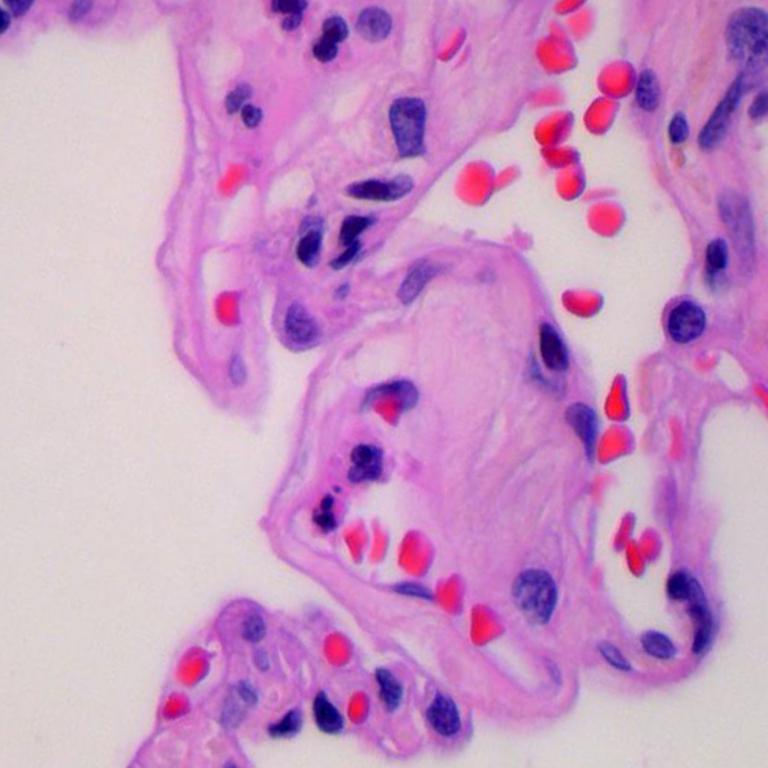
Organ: lung
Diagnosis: benign